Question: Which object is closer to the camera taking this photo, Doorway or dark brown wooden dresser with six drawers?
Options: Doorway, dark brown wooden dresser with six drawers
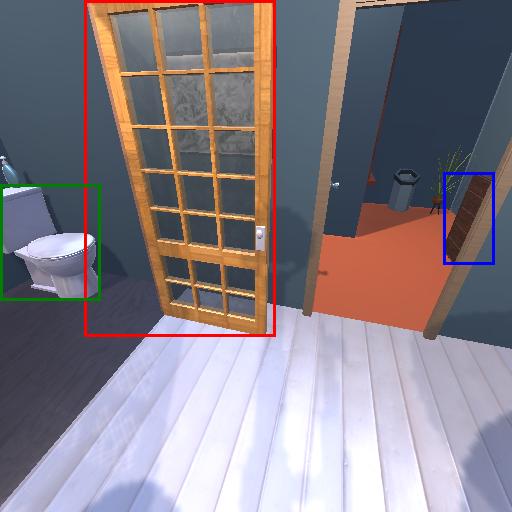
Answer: Doorway